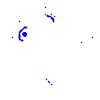
Particle: electron